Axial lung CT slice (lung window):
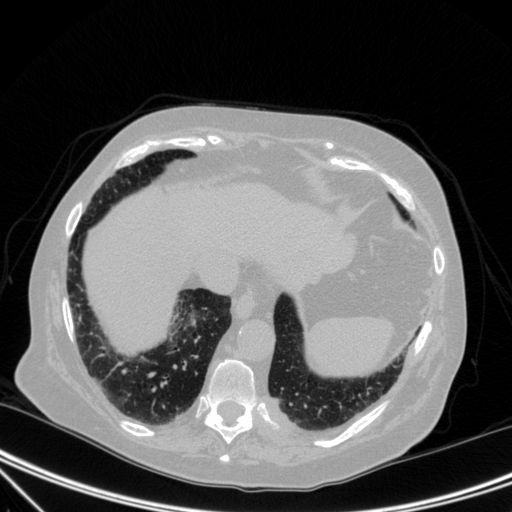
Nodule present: no